Field crop: maize
Growth stage: 2
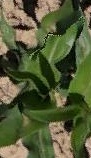
Species: maize